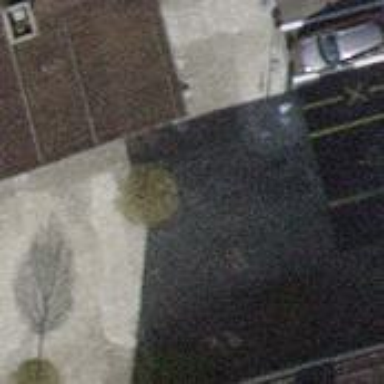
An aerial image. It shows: Bollard.